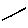
Label: line